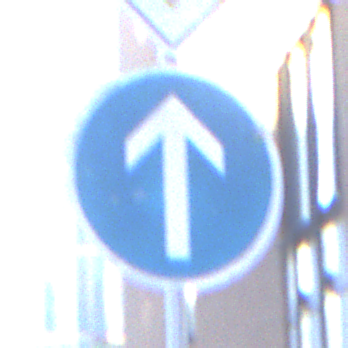
Verkehrszeichen: VorgeschriebeneFahrtrichtungGeradeaus
Zusatzzeichen oben: Vorfahrtsstrasse
Umgebung: Outdoor, Urban
Tageszeit: SunriseSunset
Wetter: Clear
Licht: Natural
Jahreszeit: NotSpecified
Kontrast: MediumContrast